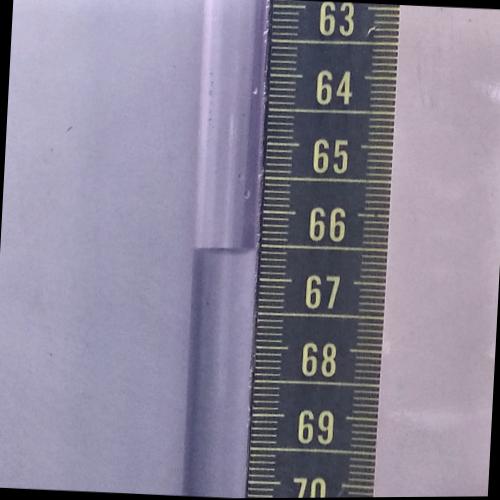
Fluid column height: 66.6 cm